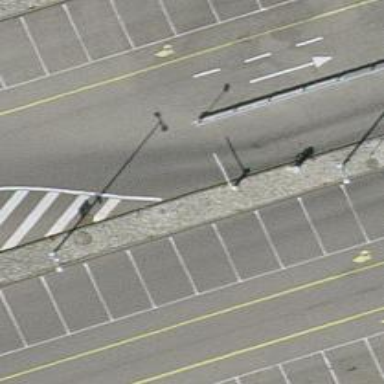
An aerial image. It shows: Lift gate barrier.